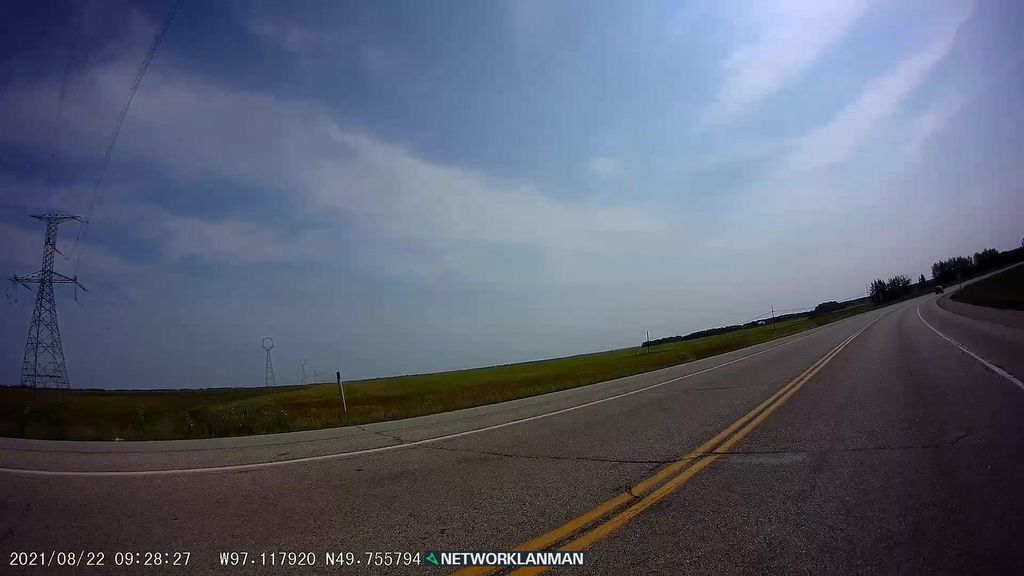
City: winnipeg